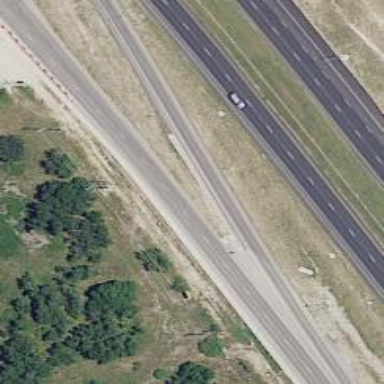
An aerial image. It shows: Secondary road with asphalt surface and frontage road.